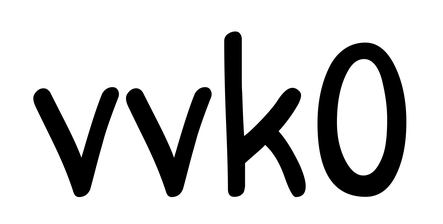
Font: PatrickHand-Regular